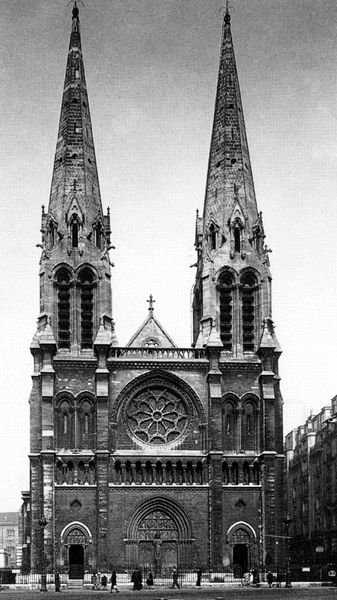
Titel: Saint-Jean-Baptiste de Belleville in Paris
Künstler: Jean-Baptiste Lassus
Standort: Paris (EU - F)
Schlagwörter: himmel, menschen, fenster, paris, rose, kirche, frontal, gotik, turm, fassade, türen, winter, platz, hoch, foto, fotografie, kirchtürme, bögen, kreuz, türme, dom, schwarzweiß, kathedrale, portal, rosette, mittelalter, bauwerk, notre dame, arcaden, vorplatz, rosete, glokenturm, domplaz